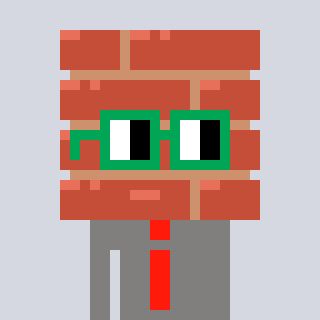
a pixel art character with square green glasses, a wall-shaped head and a bluegrey-colored body on a cool background